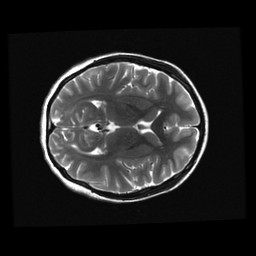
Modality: T2w
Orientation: axial
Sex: female
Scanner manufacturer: ge
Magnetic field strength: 3 T
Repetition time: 5 s
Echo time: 0.1012 s